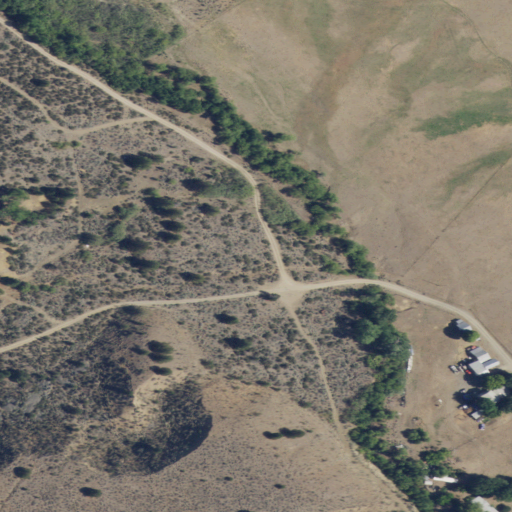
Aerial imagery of valley in Oregon named East Fork Rattlesnake Gulch containing shrub, open development, and grassland